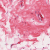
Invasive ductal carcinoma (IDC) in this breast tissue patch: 0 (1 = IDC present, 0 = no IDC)